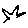
Label: star